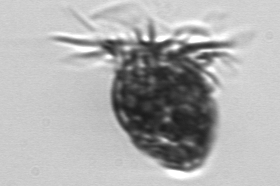
Label: Strombidium_morphotype1